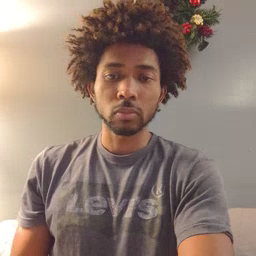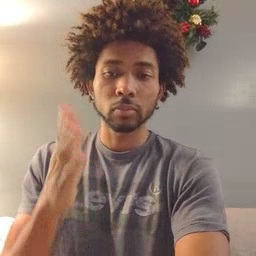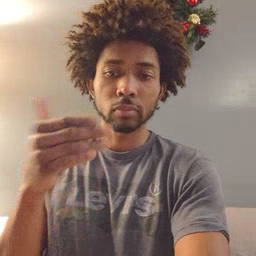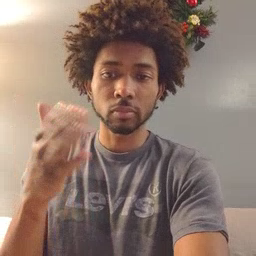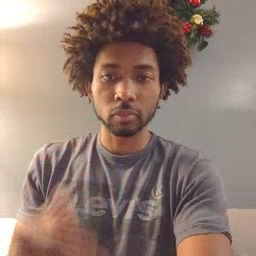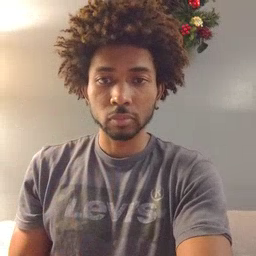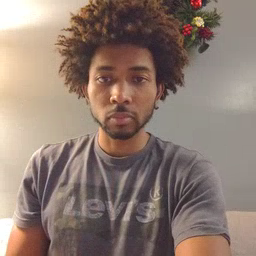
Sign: flag